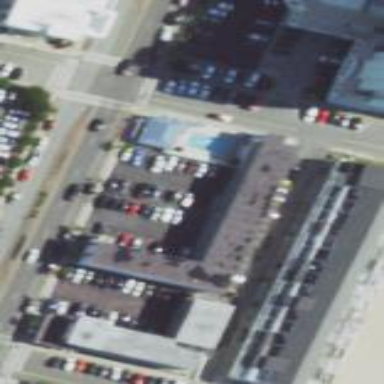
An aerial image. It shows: Motel building.